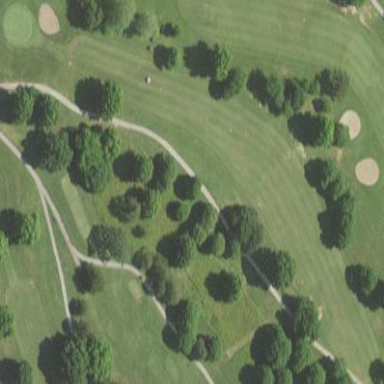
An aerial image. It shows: Golf fairway surrounded by grass.